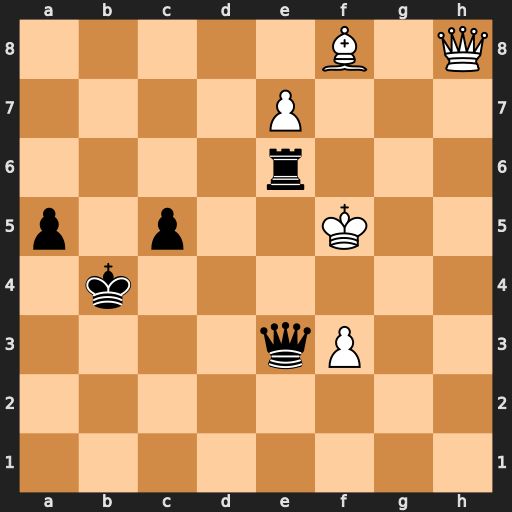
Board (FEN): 5B1Q/4P3/4r3/p1p2K2/1k6/4qP2/8/8
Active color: w
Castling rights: -
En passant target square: -
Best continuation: Qb2+ Ka4 Qa2+ Kb5 Qxe6